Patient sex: F
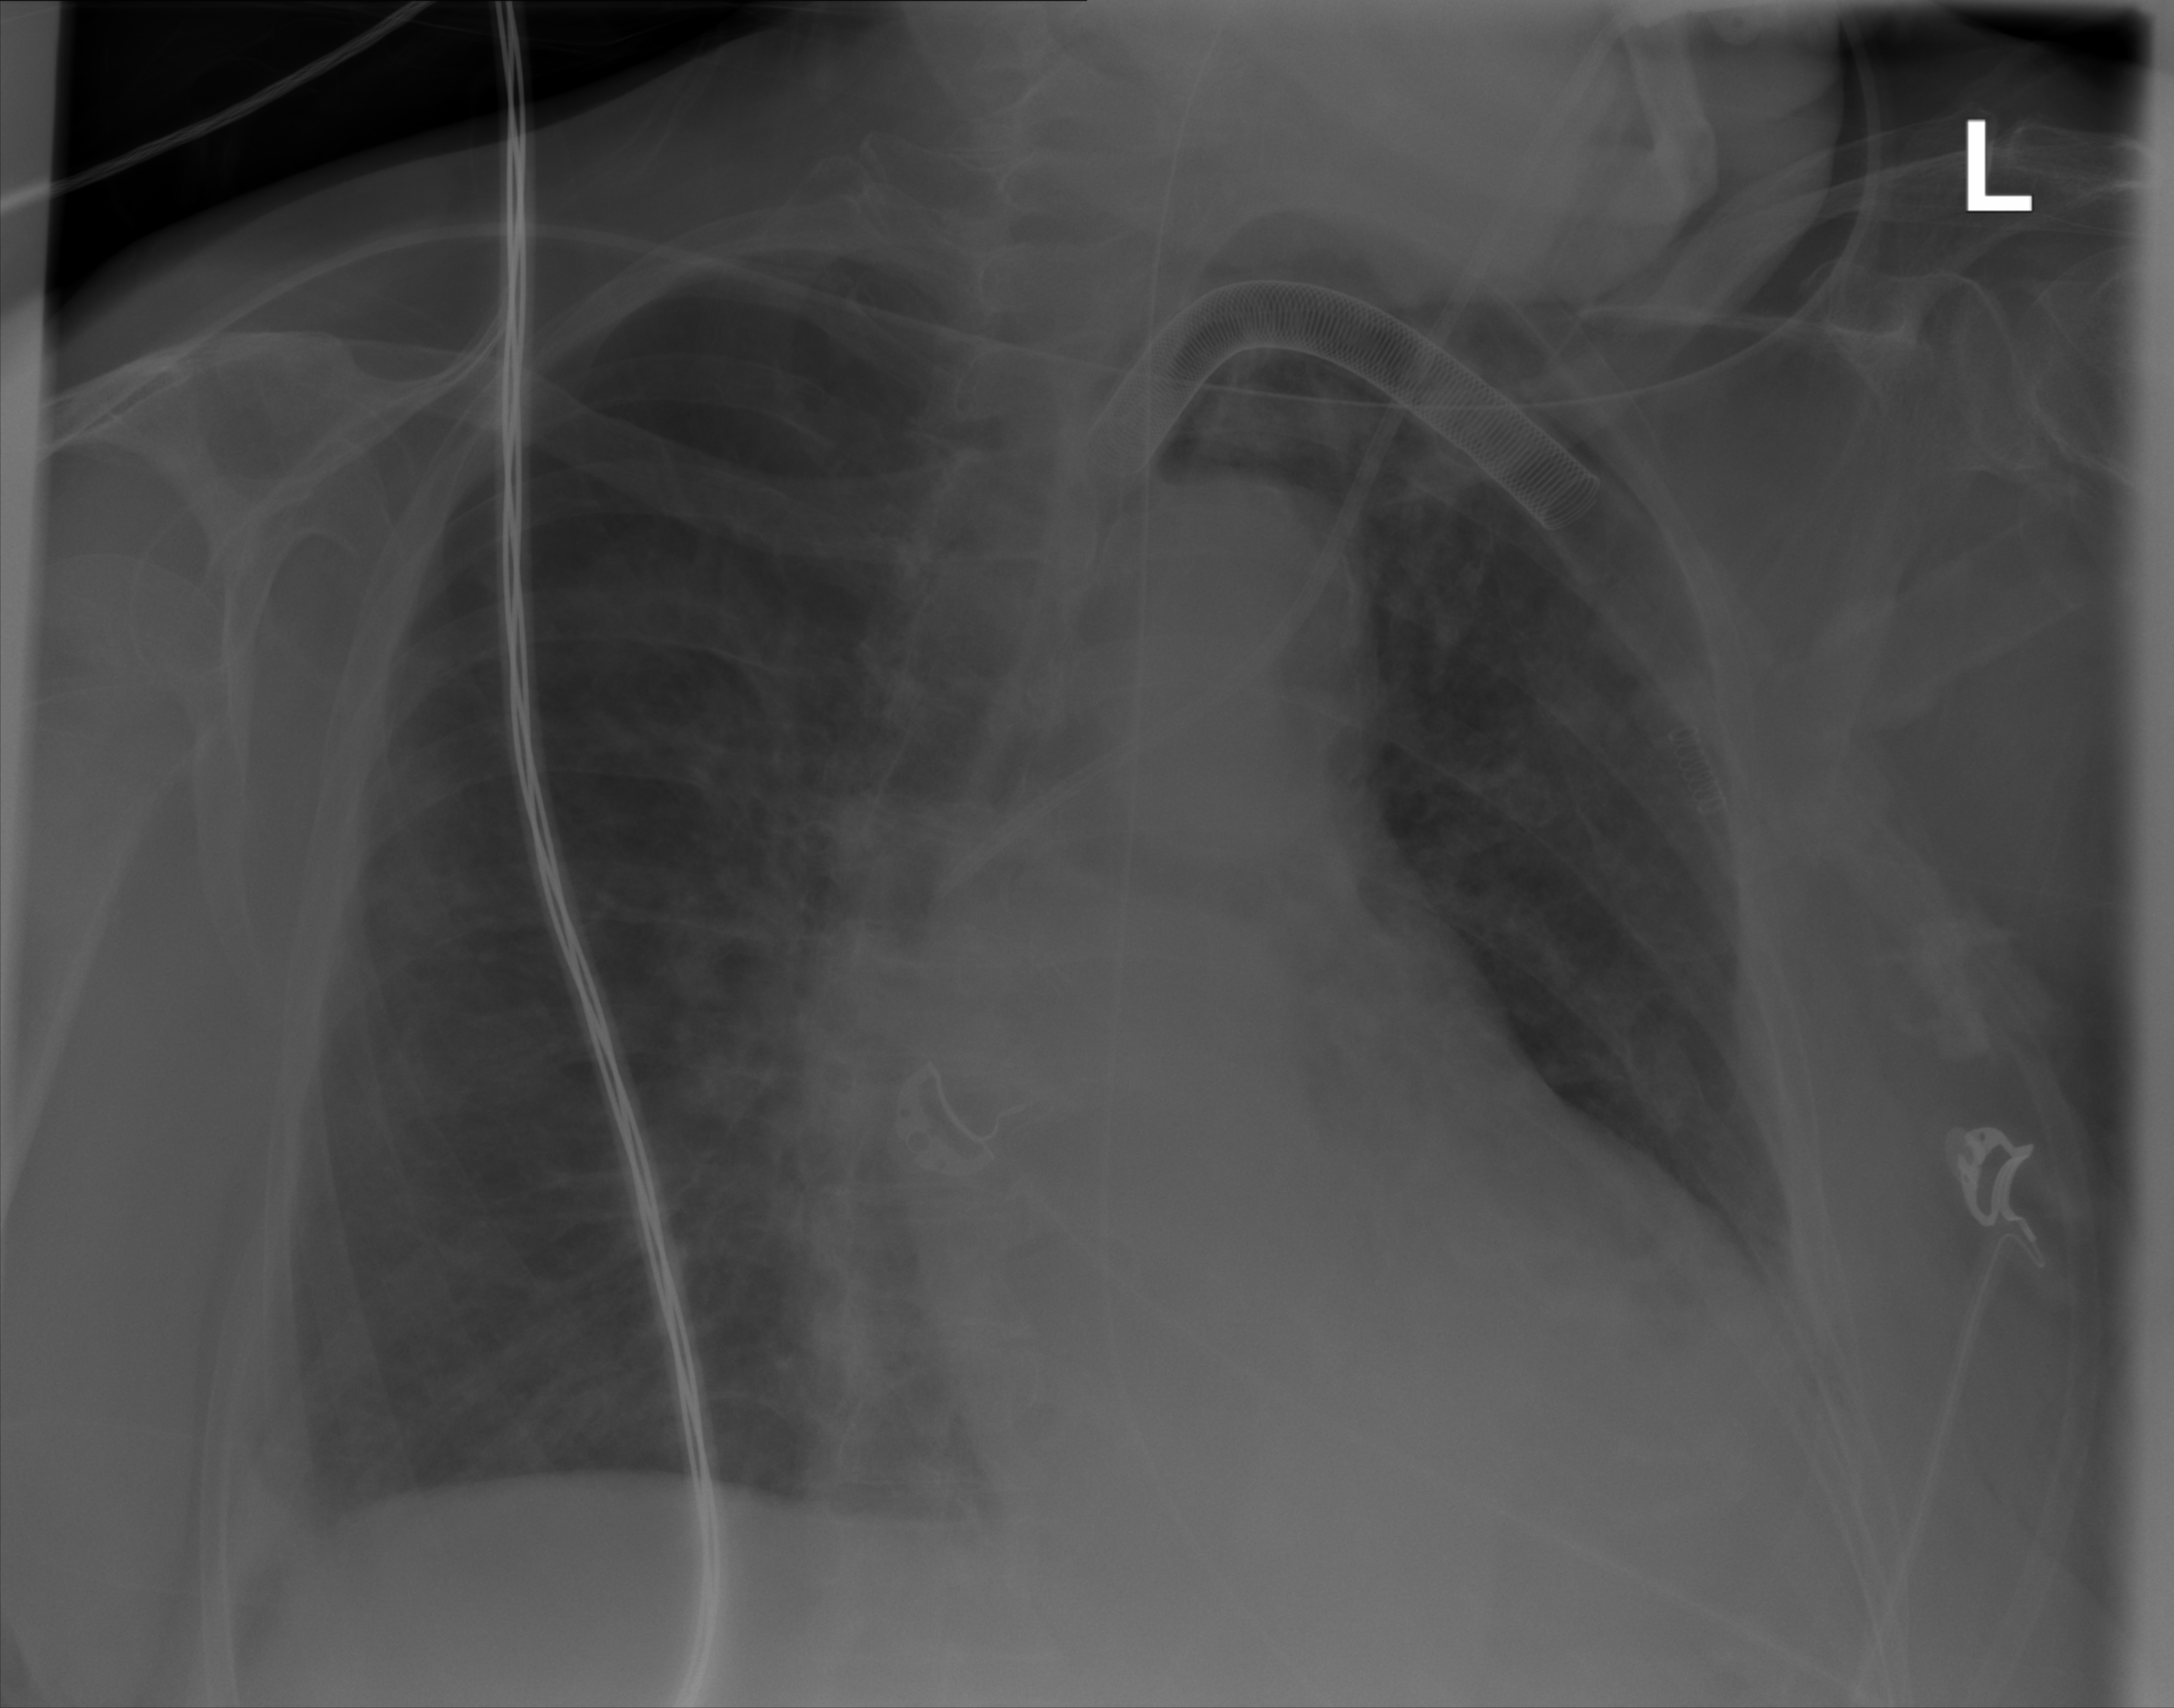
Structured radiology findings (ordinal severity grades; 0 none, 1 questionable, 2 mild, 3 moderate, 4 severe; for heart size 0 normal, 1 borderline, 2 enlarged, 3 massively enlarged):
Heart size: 0
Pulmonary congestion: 0
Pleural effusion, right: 2
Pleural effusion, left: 2
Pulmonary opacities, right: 2
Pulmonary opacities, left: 2
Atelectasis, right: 0
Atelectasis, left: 0